Current action and preconditions to check: trajectory_clear

Your task: For each precondition in the list above, predict whether it will hold at this action.

Consider the current scene as observed from the mobile robot's camera, and analyze the predicted future states of all dynamic agents (e.g., people, animals, vehicles, or any moving entities) within the NEXT SECOND.

IMPORTANT: Only answer "very likely" if you are absolutely certain—based on strong, clear evidence—that a dynamic agent will violate the precondition in the predicted future state. Do NOT answer "very likely" for unlikely, ambiguous, or low-probability risks.

Ask yourself for each precondition: Is there a high probability, with clear and convincing evidence, that the predicted future states of any dynamic agent will interfere with the predicted future state of the currently executing action within the NEXT SECOND, causing that precondition to fail?

Assess the risk level based on these predictions. Use "likely" or "very likely" if motions create a clear risk of interference.

Use "neutral" or "improbable" if agents are nearby but their predicted paths are clearly diverging or non-conflicting.

Failure Risk Categories: "very improbable", "improbable", "neutral", "likely", "very likely"

Answer Format: Output ONLY the probability_of_failure value from these categories: "very improbable", "improbable", "neutral", "likely", "very likely"

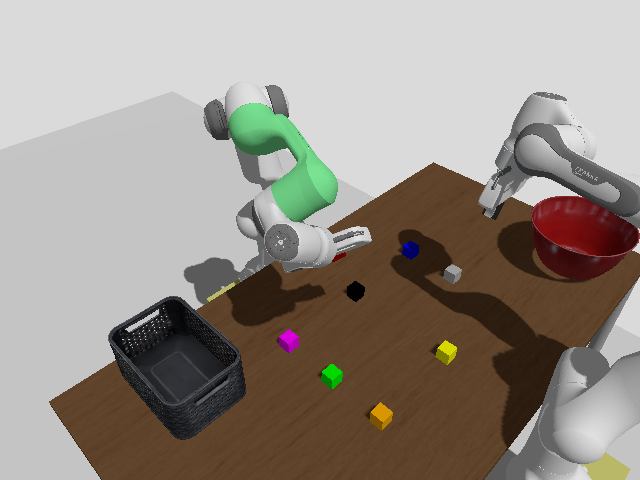

Answer: very improbable